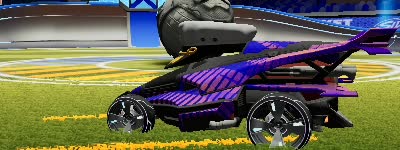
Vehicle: aftershock